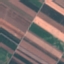
Label: AnnualCrop